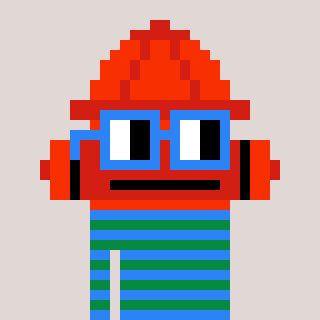
a pixel art character with square blue glasses, a fire hydrant-shaped head and a green-colored body on a warm background